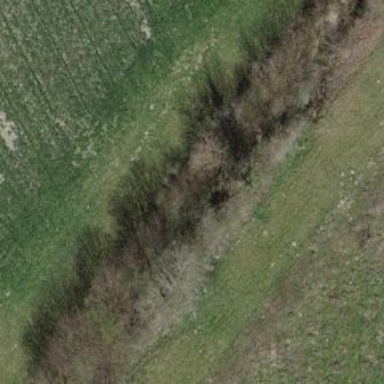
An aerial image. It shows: Patch of scrub vegetation.